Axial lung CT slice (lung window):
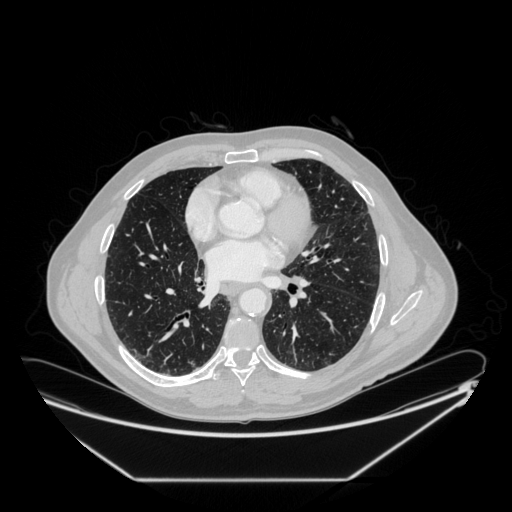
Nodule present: no